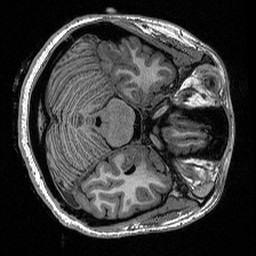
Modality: T1w
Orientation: axial
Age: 22
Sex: female
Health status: healthy
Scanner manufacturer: siemens
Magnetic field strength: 1.5 T
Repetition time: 2.73 s
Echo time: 0.00357 s